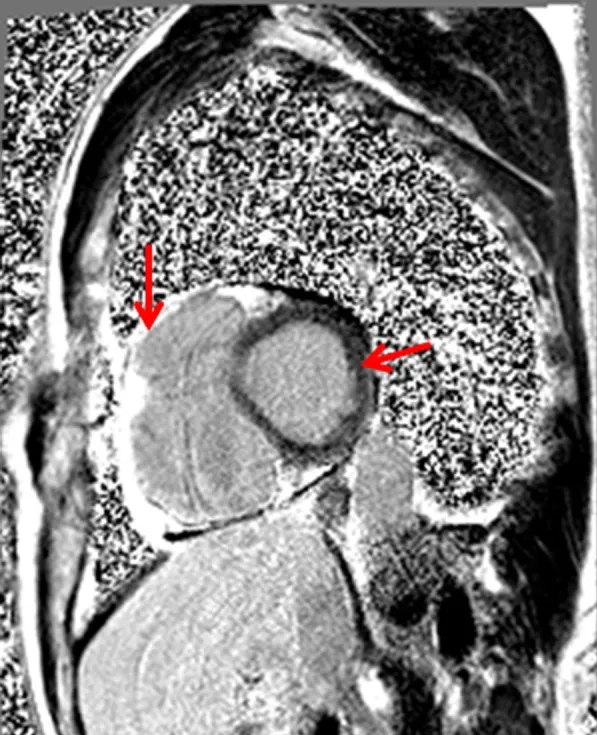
Short axis LGE in the right and left ventricles. . LGE - late gadolinium enhancement.
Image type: radiology (mri)